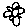
Label: flower